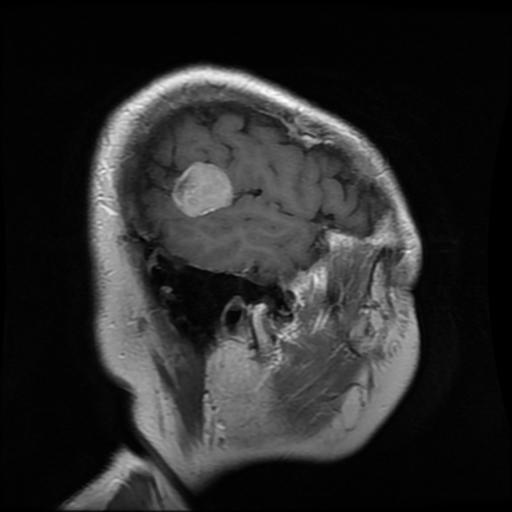
Label: meningioma